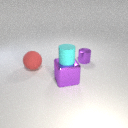
large purple metal cube below small cyan rubber cylinder